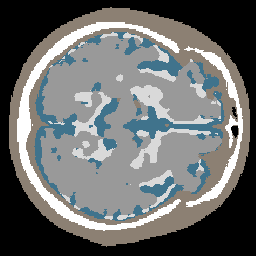
Label: no_lesion